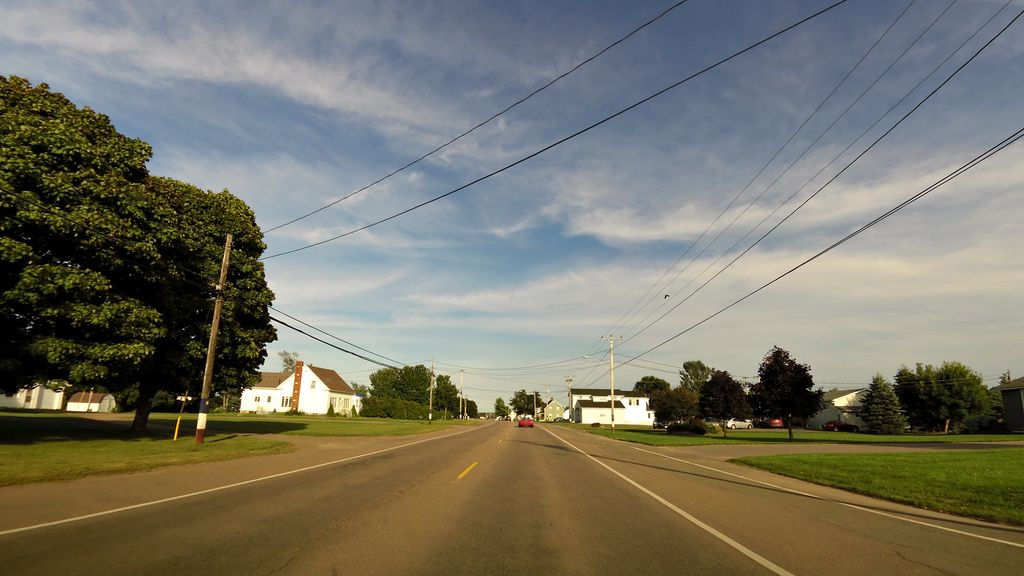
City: charlottetown